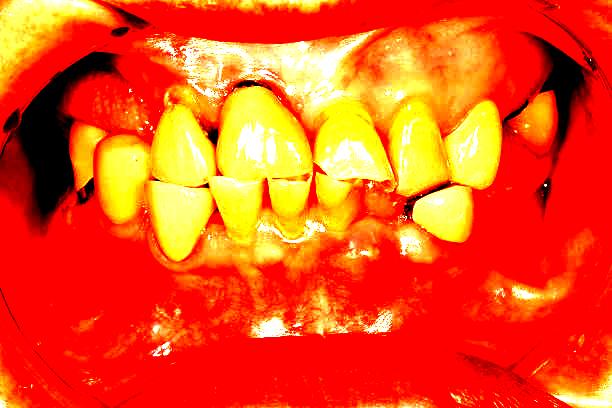
Condition: Gingivitis